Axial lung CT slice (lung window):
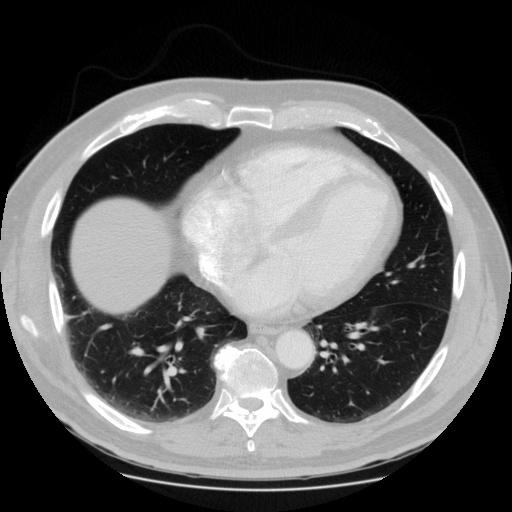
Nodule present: no